Field crop: tomato
Growth stage: 2
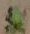
Species: solanum